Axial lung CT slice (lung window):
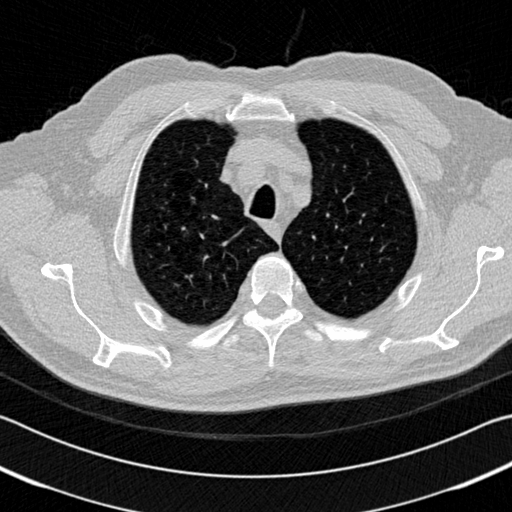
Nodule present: no